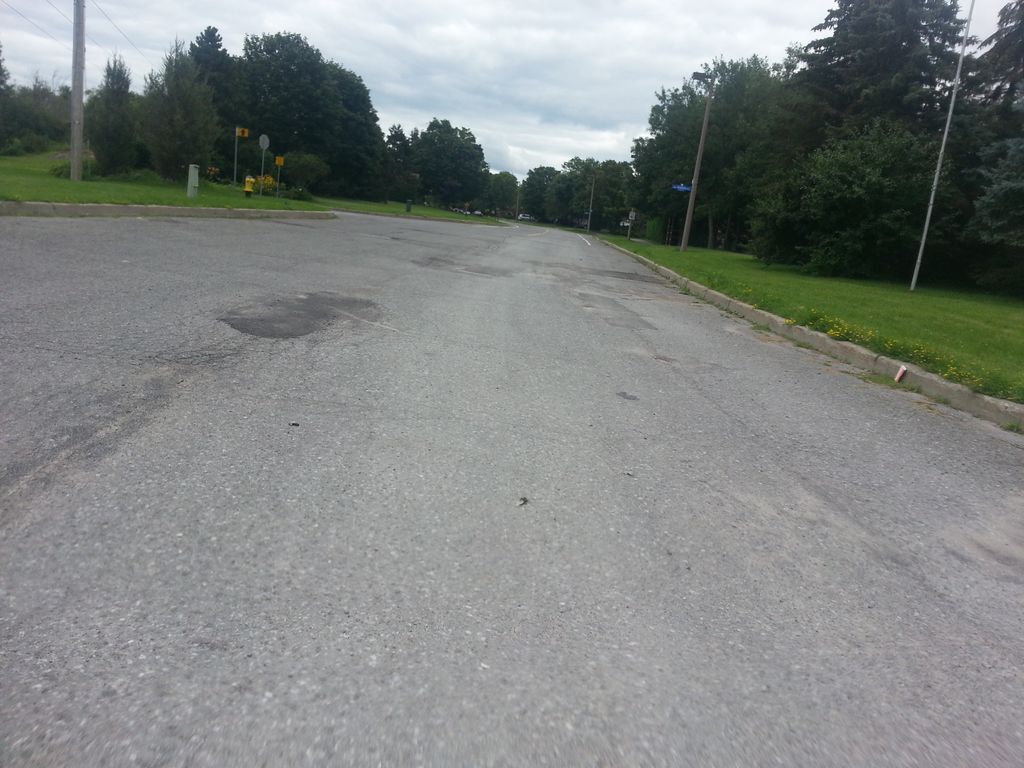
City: ottawa-gatineau